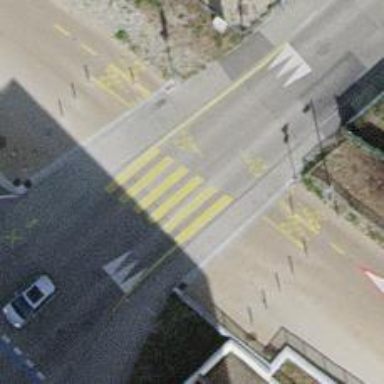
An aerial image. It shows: Asphalt cycleway for cyclists.